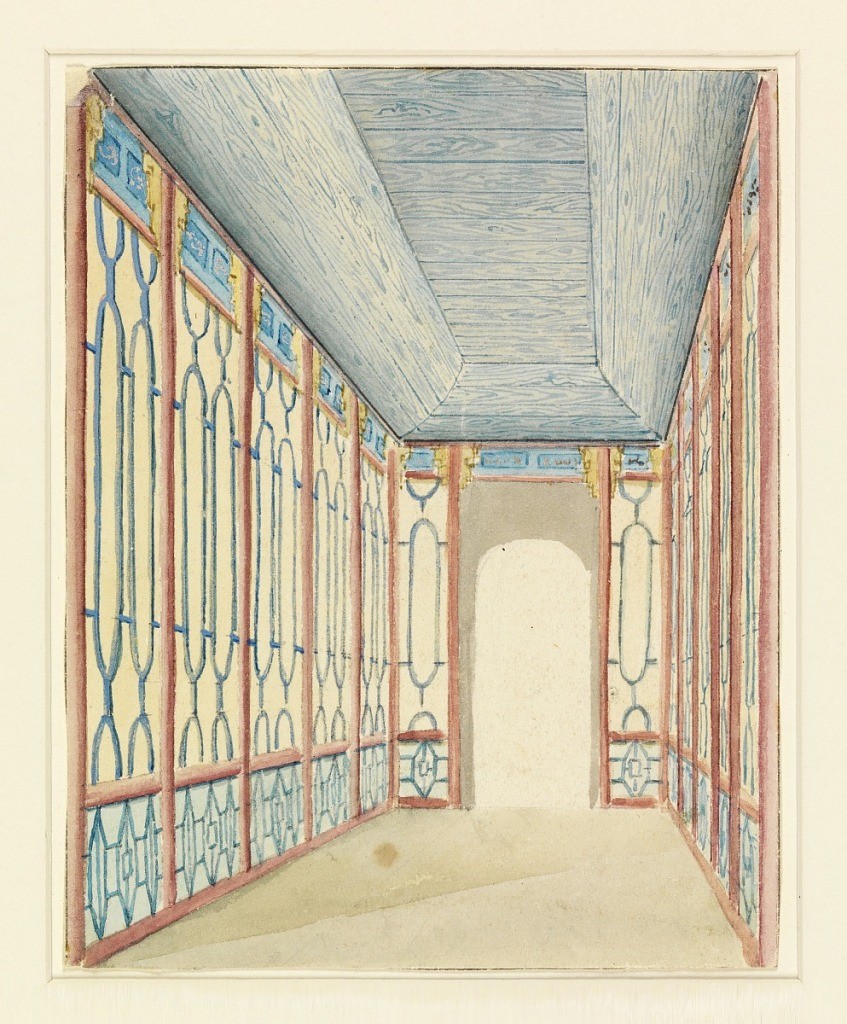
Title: Gallery, possibly the Glass Passage, Royal Pavilion, Brighton
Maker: Frederick Crace, English, 1779–1859
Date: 1803 or earlier
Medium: Pen and blue ink, brush and watercolor, graphite on white wove paper
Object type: Drawing
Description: Perspective view of a narrow passageway, with an opening at the far end. The decoration of the wall consists of a painted design of columns, with lattice work patterns between them.